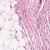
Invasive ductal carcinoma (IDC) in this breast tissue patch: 0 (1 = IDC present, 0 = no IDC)